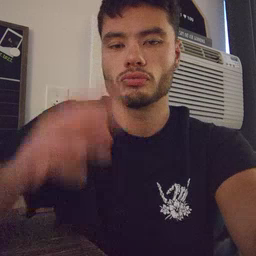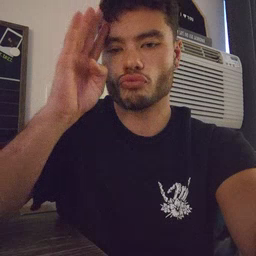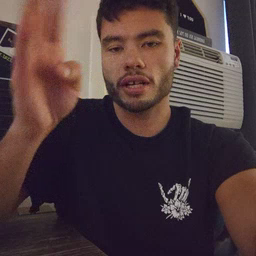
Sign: pretend